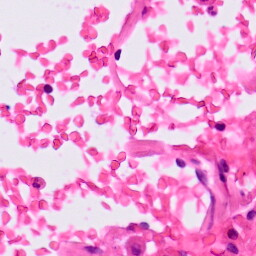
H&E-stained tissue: Lung